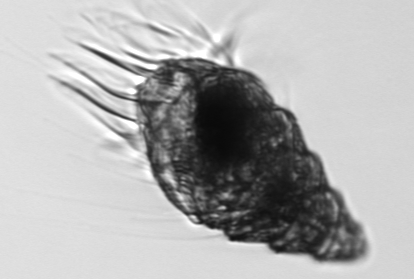
Label: Laboea_strobila